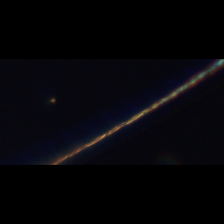
Taxon: Psuedo-nitzschia
Group: Diatoms